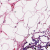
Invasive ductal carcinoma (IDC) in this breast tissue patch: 0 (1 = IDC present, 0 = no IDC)